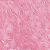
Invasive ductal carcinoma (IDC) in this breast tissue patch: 0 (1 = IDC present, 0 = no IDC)